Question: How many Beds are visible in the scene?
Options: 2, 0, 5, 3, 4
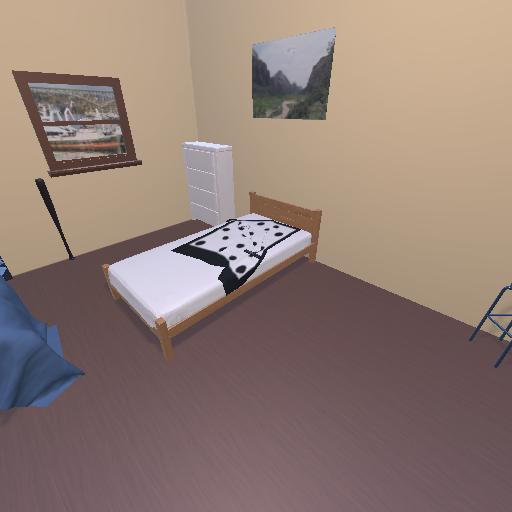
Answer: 2